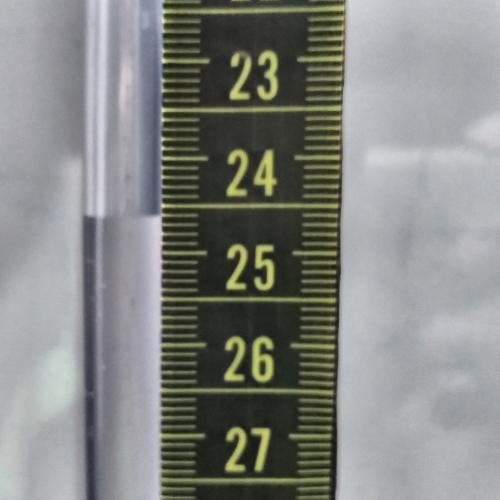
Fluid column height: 24.6 cm